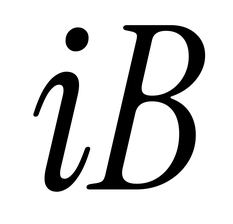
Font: InstrumentSerif-Italic